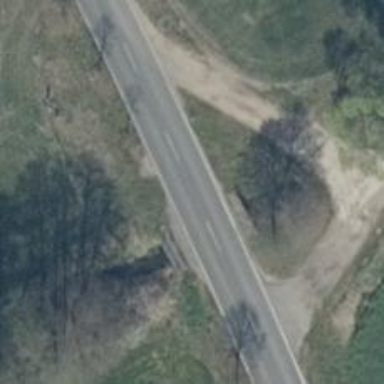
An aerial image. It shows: Tertiary road on bridge with asphalt surface.